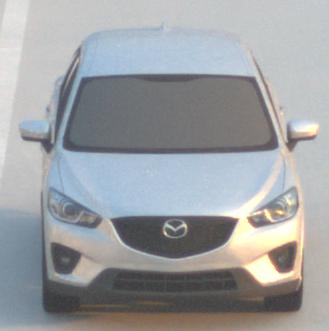
Make: Mazda
Model: CX-5 2.0 SKYACTIV-G 160
Detailed model: CX-5 (GH)
Model produced from: 2012/04
Model produced until: 2015/02
Doors: 5
Color: white
Road condition: dry road
Daytime: sunrise or sunset
Contrast: medium contrast